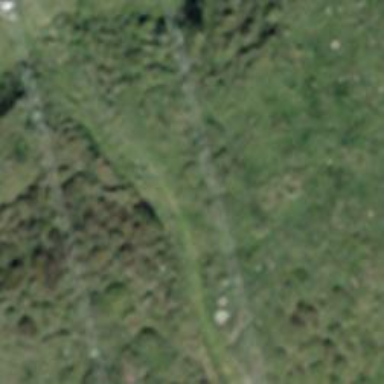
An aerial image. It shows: Path covered with grass.